Field crop: maize
Growth stage: 2
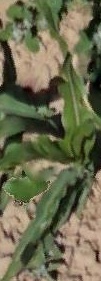
Species: maize